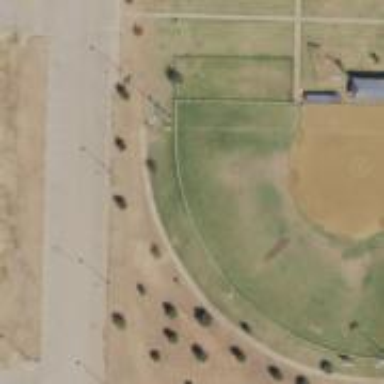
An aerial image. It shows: Baseball pitch for leisure and sports activities.